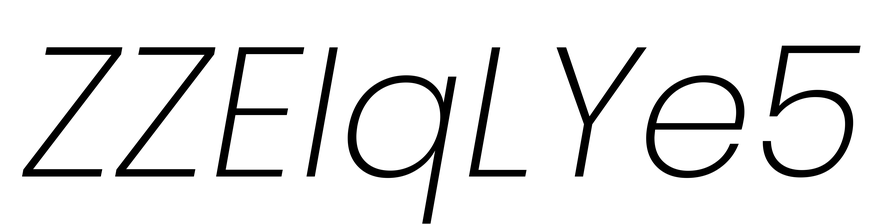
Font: Poppins-ExtraLightItalic